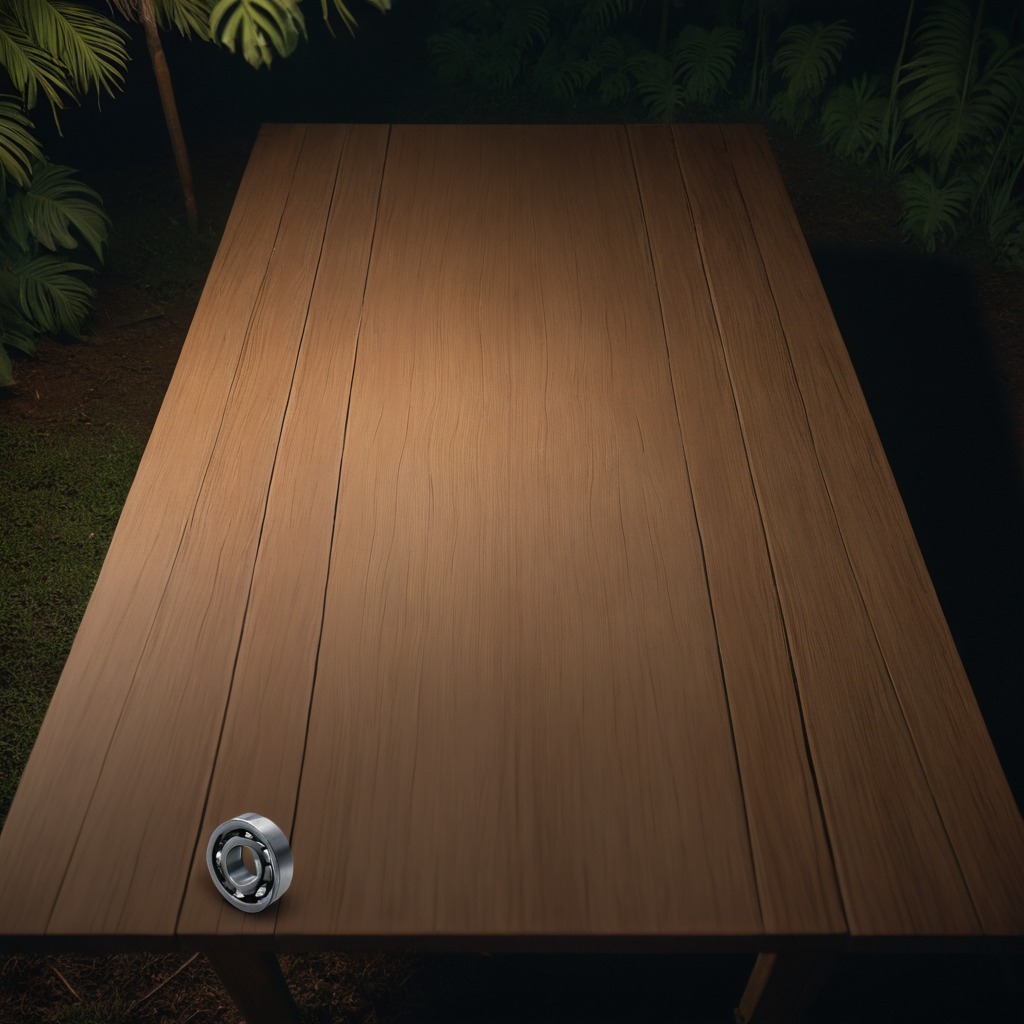
A metal ball bearing is lying on a wooden table inside a jungle field workshop tent at night.